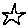
Label: star